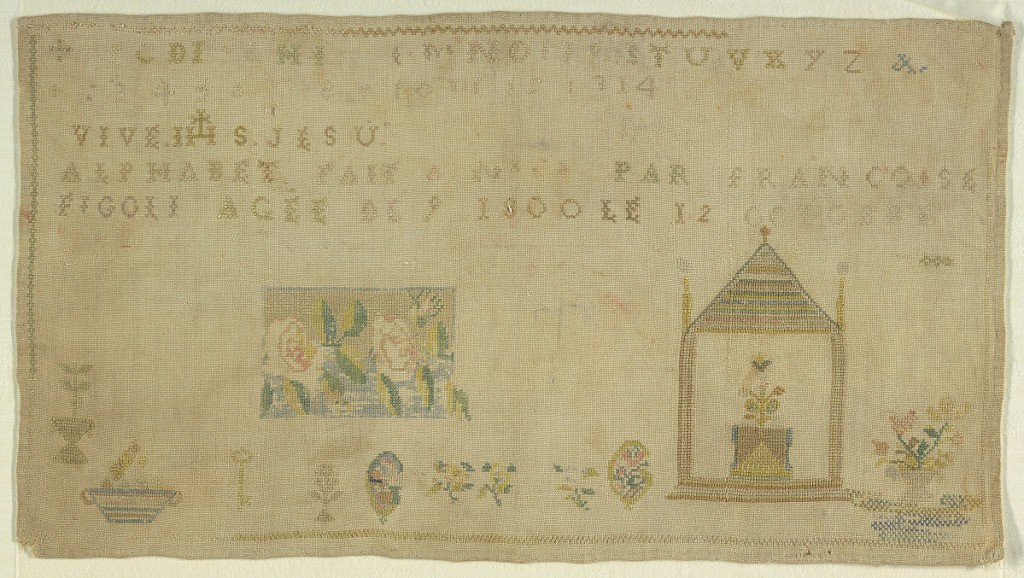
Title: Sampler
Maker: Francoise Figoli
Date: October 12, 1800
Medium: silk embroidery, linen foundation Technique: cross stitch on plain weave
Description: Alphabet, numerals, flowers, altar, key and other motifs. Inscription "Vive Jesu..."  Signed "Francoise Figoli.  Agee de 9 le 12 Octobre 1800."